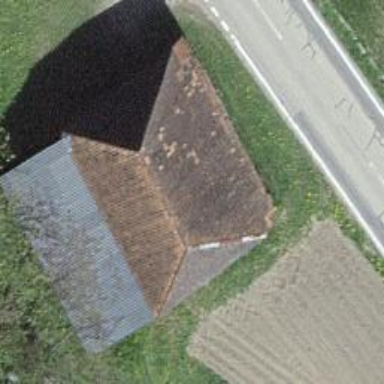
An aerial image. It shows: Rural barn.